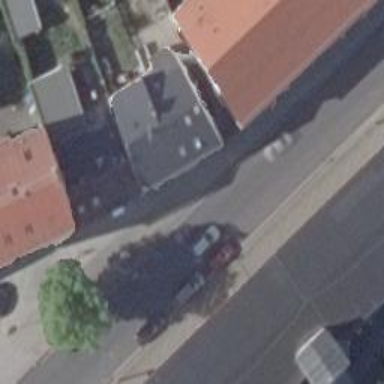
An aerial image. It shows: Footway.